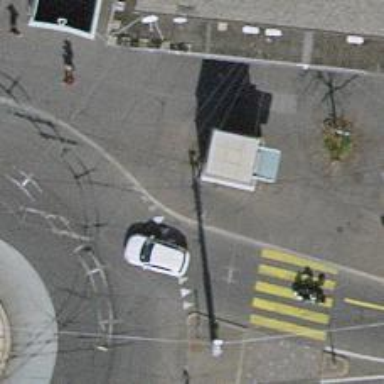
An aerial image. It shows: Asphalt sidewalk.